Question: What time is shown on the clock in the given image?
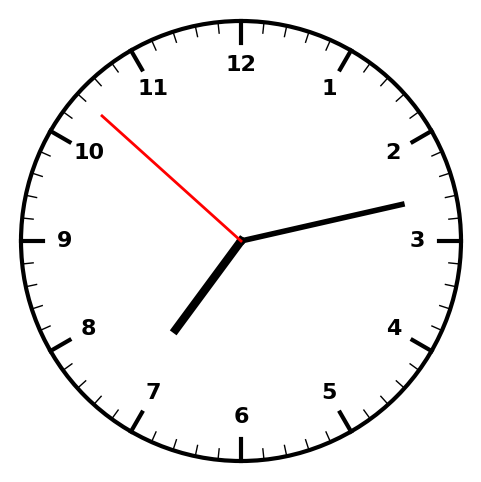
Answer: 07:12:52